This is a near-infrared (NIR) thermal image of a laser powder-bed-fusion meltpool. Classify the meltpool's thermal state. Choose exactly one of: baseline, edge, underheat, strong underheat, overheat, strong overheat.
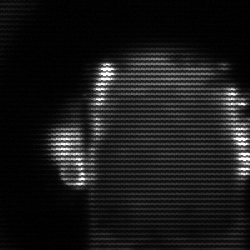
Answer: baseline